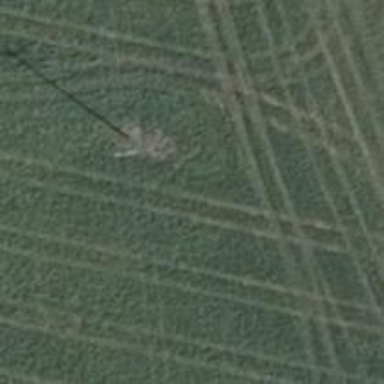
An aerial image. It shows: Power pole.